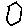
Label: hexagon